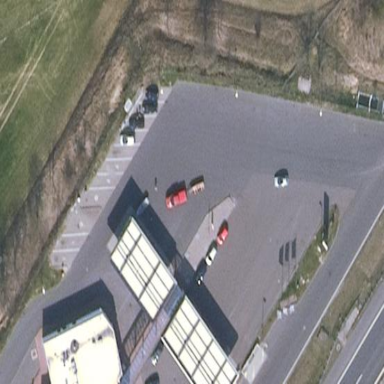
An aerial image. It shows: Fuel station with roof.